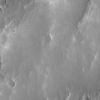
Atmospheric dust classification: not_dusty